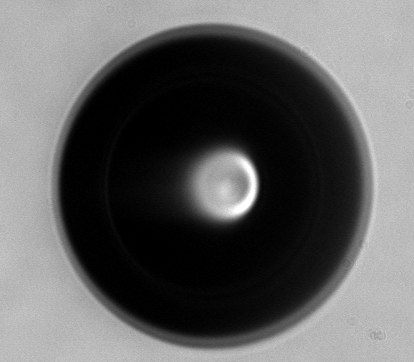
Label: bubble